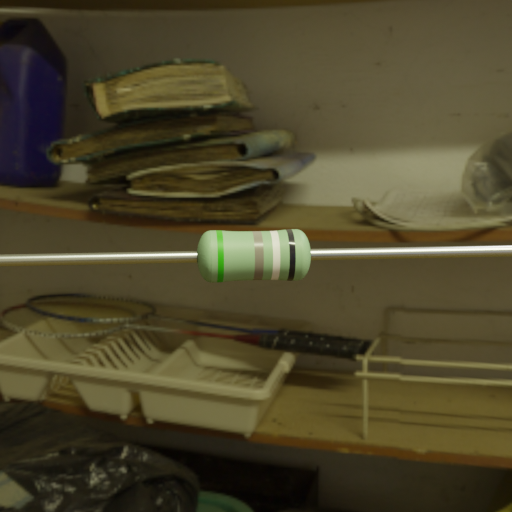
Resistor colour bands (in order): green, gray, white, black